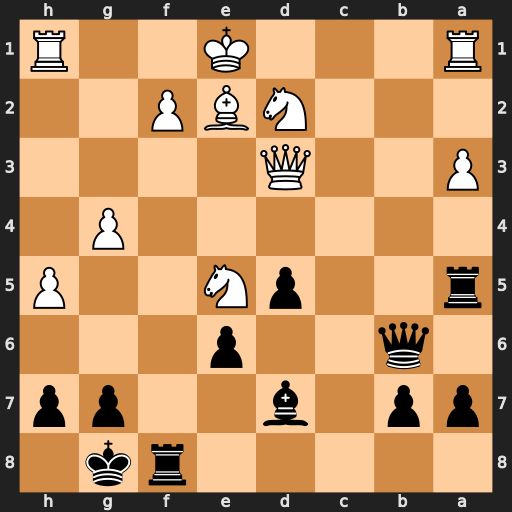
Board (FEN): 5rk1/pp1b2pp/1q2p3/r2pN2P/6P1/P2Q4/3NBP2/R3K2R
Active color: b
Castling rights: KQ
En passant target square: -
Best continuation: Qxf2+ Kd1 Ba4+ Nb3 Bxb3+